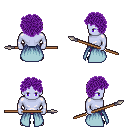
a pixel art fantasy rpg character, male body template, dark elf, purple skin, overskirt, magenta pants, purple curly afro hairstyle, ghillies, spear, four views (front, back, left, right), 2x2 character sprite sheet, small pixel art, hard edges, no anti-aliasing